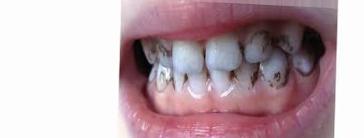
Condition: Tooth Discoloration